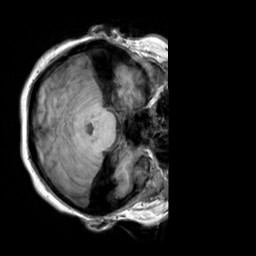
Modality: T1w
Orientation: axial
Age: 31
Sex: female
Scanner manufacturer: siemens
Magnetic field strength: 3 T
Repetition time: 2.3 s
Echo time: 0.00303 s